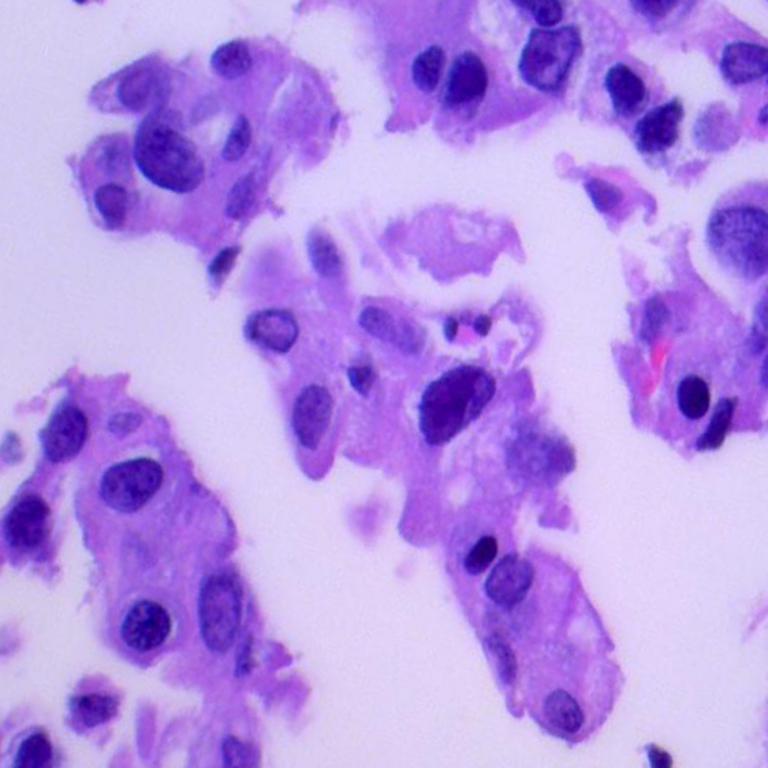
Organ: lung
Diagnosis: adenocarcinomas